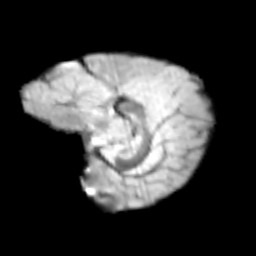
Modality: T2w
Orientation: sagittal
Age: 10
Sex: female
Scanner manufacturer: siemens
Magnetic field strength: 3 T
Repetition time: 3.8 s
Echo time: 0.07 s